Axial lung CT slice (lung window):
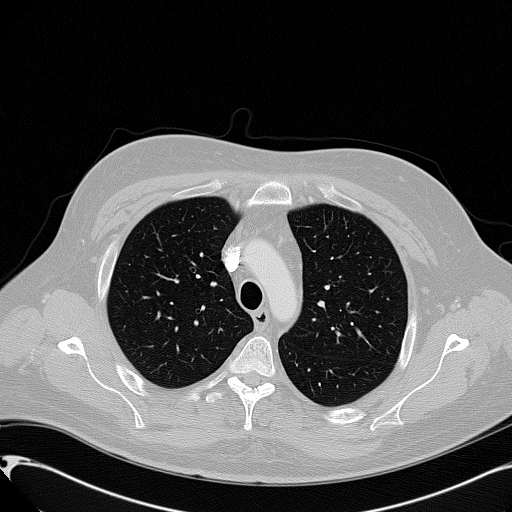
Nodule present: no